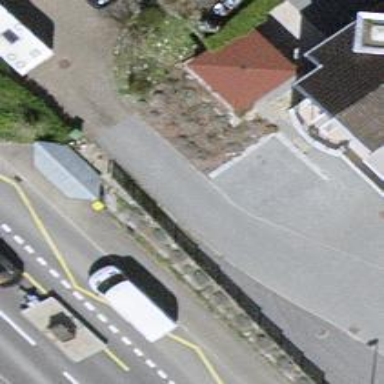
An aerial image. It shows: Post box.